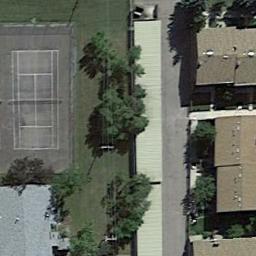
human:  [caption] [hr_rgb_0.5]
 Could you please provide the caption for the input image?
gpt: Two white cars were driving on the road beside the tennis court .

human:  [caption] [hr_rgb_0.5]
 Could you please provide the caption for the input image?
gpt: The tennis court is on the grass next to some buildings and trees .

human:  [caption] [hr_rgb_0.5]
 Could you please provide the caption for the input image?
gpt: Many buildings of different shapes are beside the tennis courts .

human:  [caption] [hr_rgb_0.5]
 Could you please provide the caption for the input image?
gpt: There is a road distance between the tennis court on the lawn and the residential area .

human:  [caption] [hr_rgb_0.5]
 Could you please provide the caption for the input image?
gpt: There are some green trees beside the tennis court .